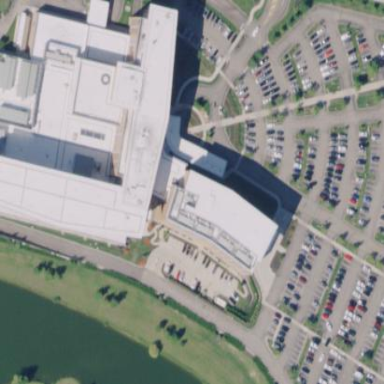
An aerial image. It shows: Healthcare facility identified as hospital.